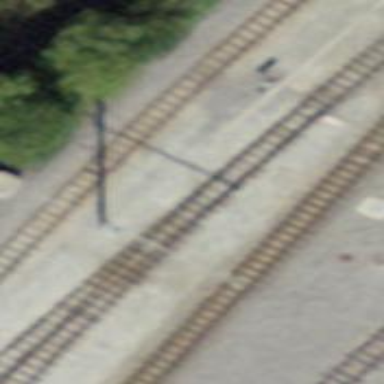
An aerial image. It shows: Narrow-gauge railway with single track. The railway is electrified with contact line.